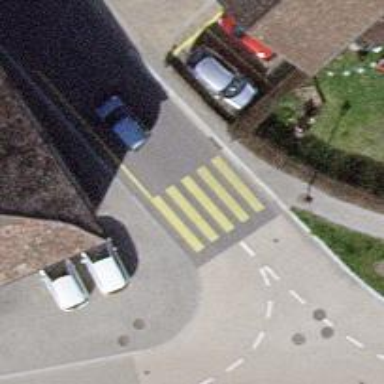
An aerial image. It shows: Marked crossing with zebra stripes on the road.